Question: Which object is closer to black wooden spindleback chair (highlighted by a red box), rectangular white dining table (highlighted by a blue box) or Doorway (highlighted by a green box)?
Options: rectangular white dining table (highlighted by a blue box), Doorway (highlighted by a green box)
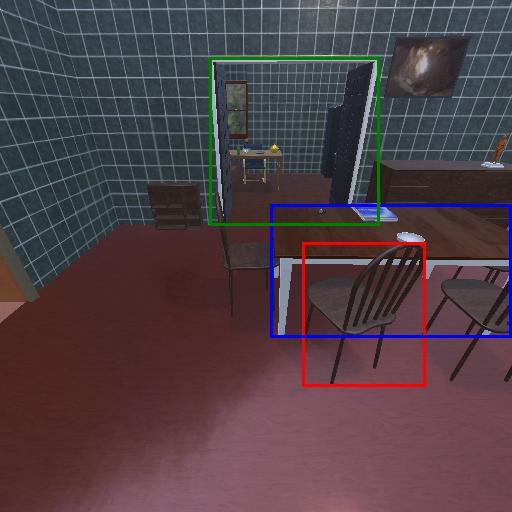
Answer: rectangular white dining table (highlighted by a blue box)